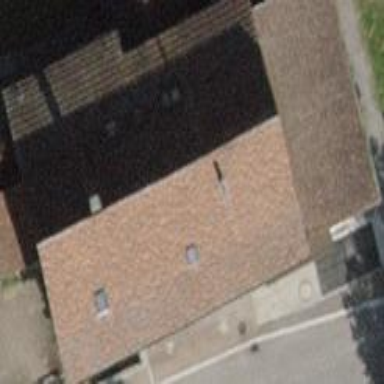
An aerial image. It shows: Simple and straightforward house.